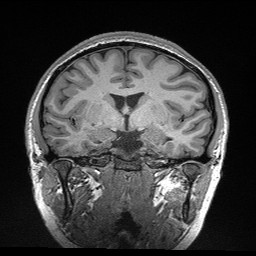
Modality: T1w
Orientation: sagittal
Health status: healthy
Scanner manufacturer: siemens
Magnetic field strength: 3 T
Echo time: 0.00298 s